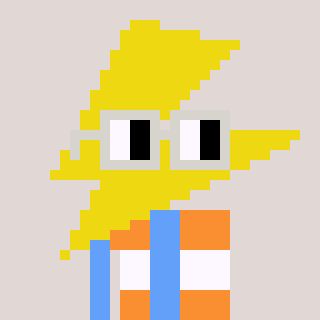
a pixel art character with square light gray glasses, a lightning bolt-shaped head and a blue-colored body on a warm background